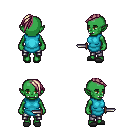
a pixel art fantasy rpg character, female body template, orc, green skin, teal tunic, metal pants, white blonde long mohawk hairstyle, gray slippers, dagger, four views (front, back, left, right), 2x2 character sprite sheet, small pixel art, hard edges, no anti-aliasing